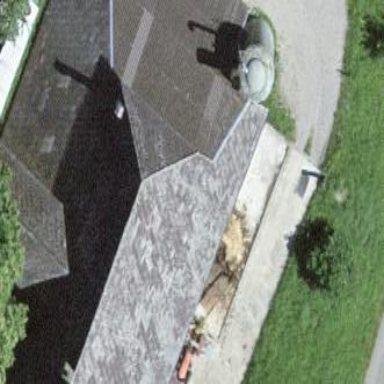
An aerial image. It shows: Farm building.